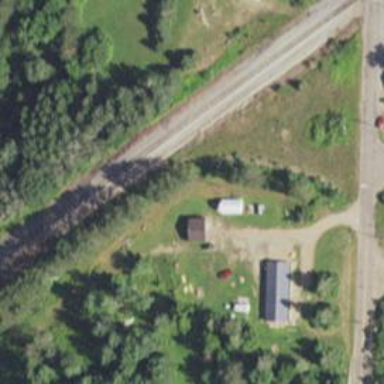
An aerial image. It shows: Abandoned railway.